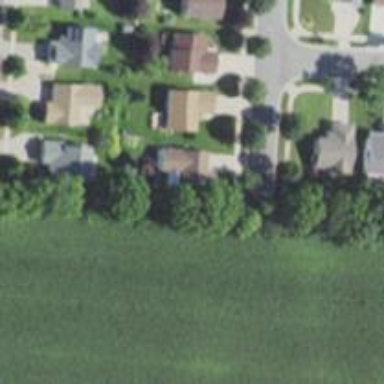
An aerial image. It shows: Neighborhood.